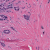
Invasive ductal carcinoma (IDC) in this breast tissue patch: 1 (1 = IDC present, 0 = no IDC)